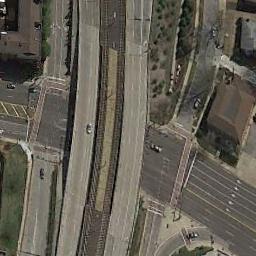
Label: overpass